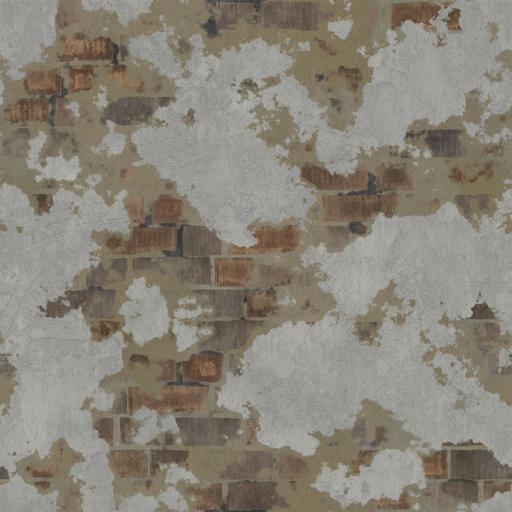
Tags: brick bricks broken old paint painted plaster wall white